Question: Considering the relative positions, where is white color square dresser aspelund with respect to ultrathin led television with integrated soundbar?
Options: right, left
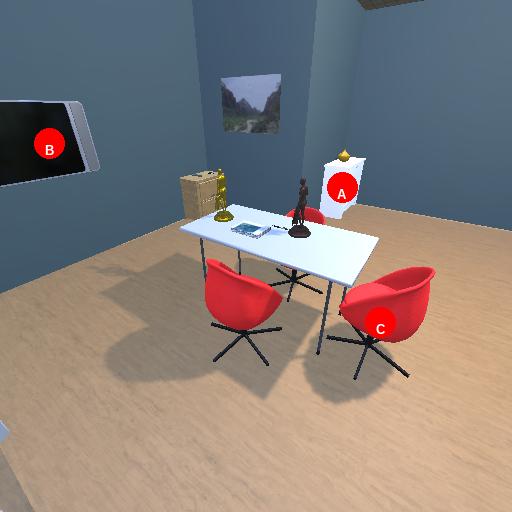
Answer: right